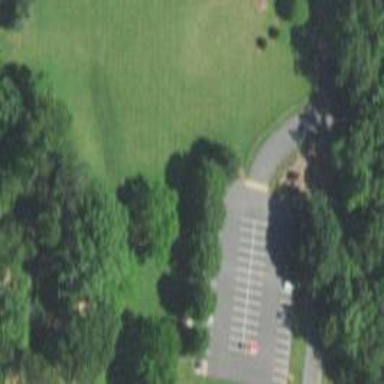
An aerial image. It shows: Disc golf tee.